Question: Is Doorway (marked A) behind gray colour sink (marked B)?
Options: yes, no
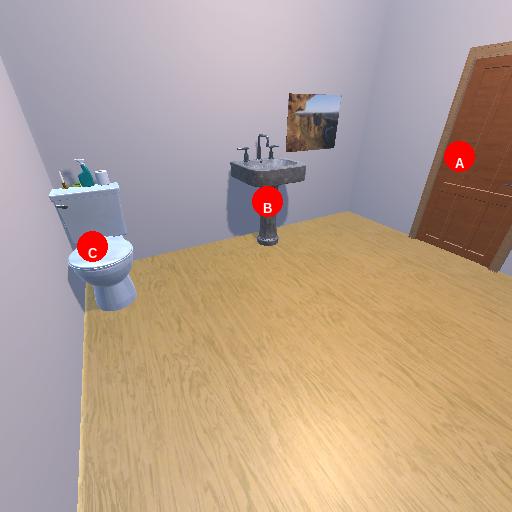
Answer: yes